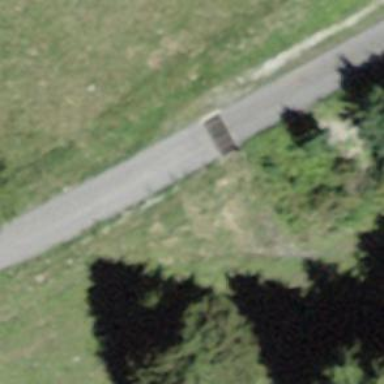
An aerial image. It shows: Cattle grid.